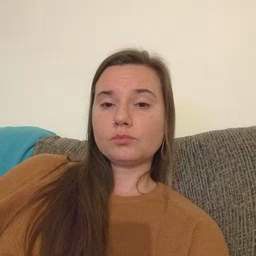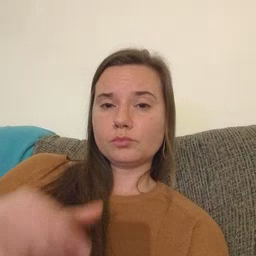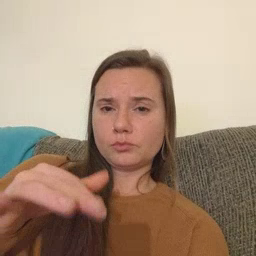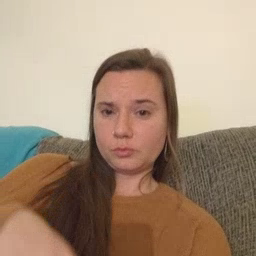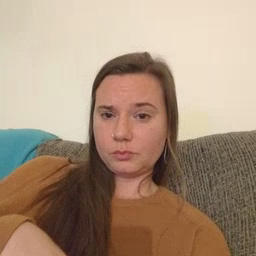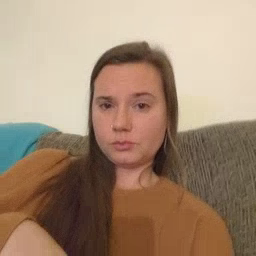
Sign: drawer